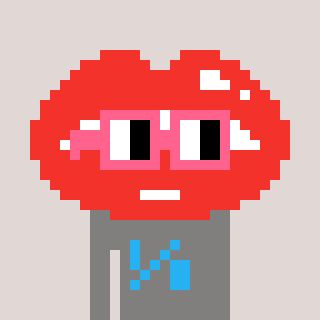
a pixel art character with square pink glasses, a lips-shaped head and a bluegrey-colored body on a warm background